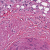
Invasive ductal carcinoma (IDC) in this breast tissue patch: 1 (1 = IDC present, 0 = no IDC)